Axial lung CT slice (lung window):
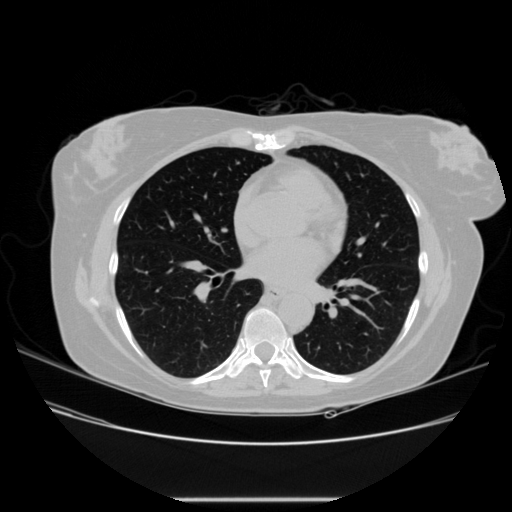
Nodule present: no